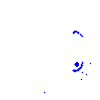
Particle: electron